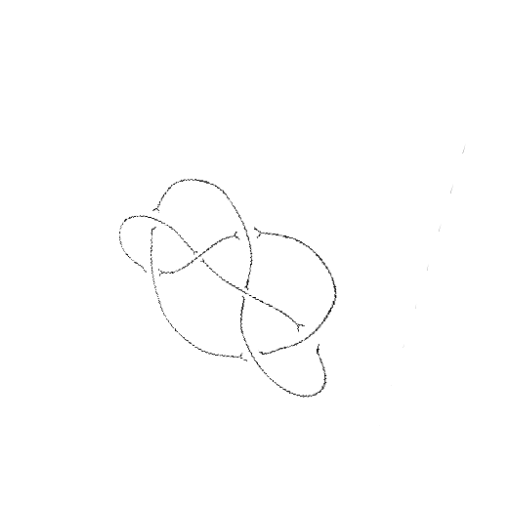
Crossing number: 7